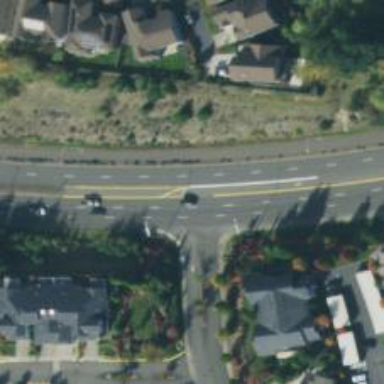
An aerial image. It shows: Asphalt road with secondary link designation.